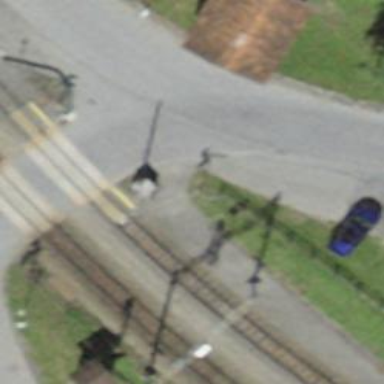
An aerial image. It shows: Siding service line with electrified contact line.